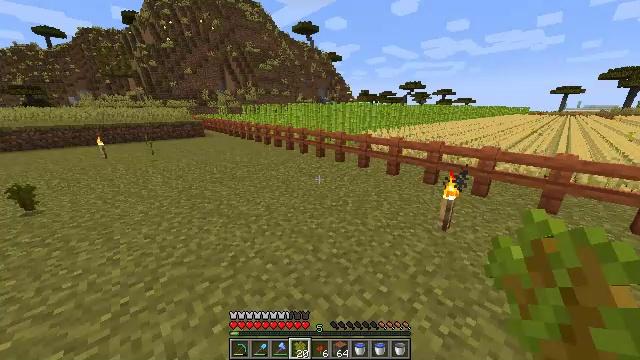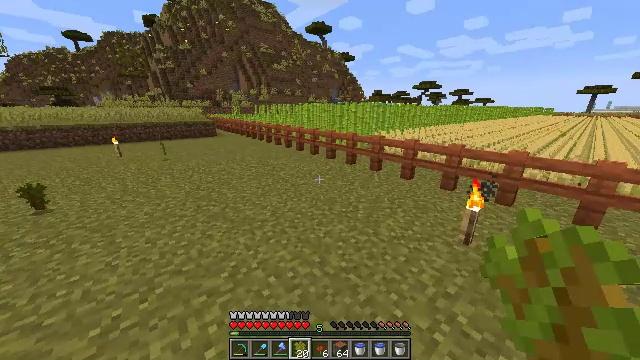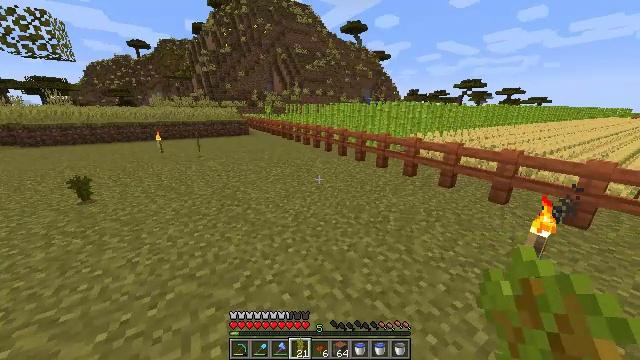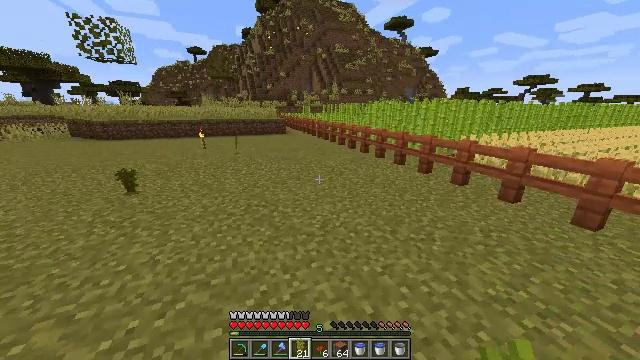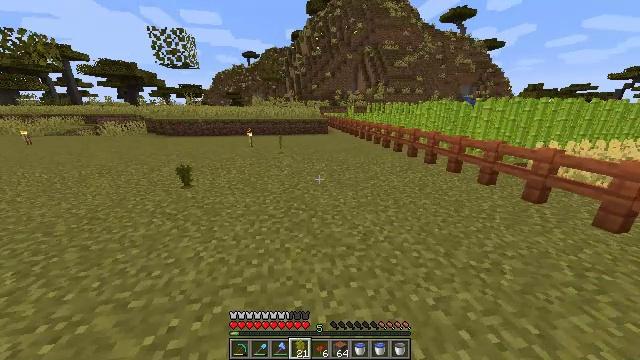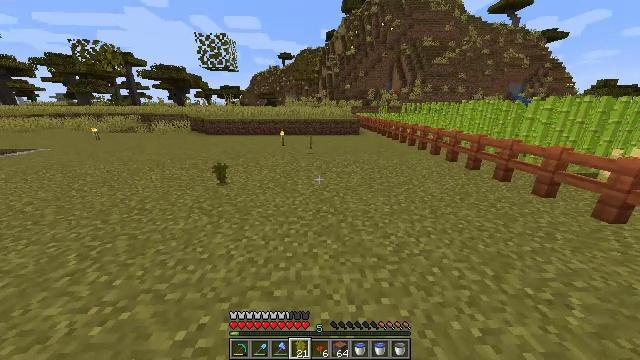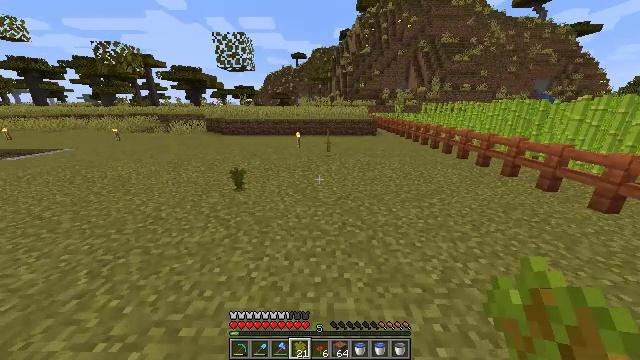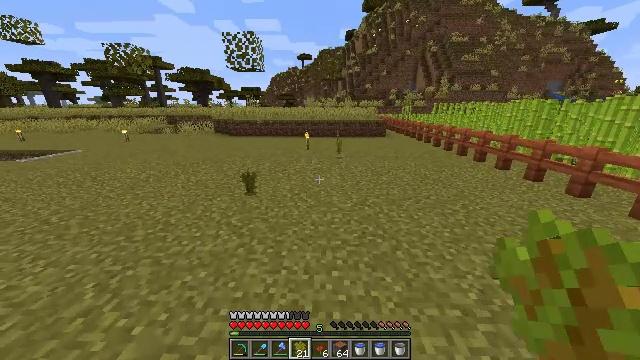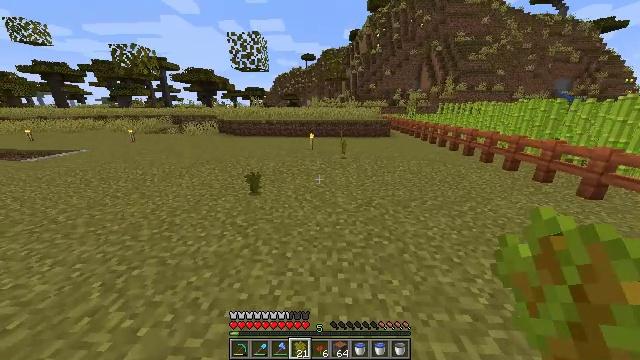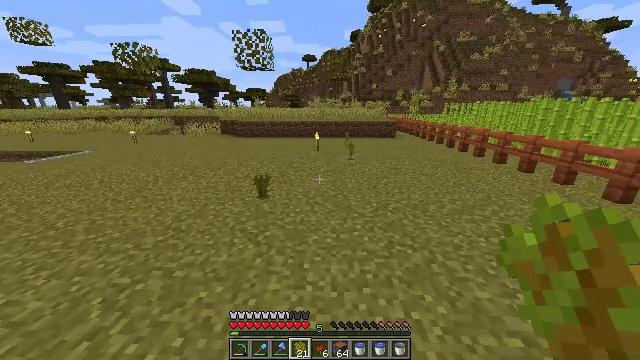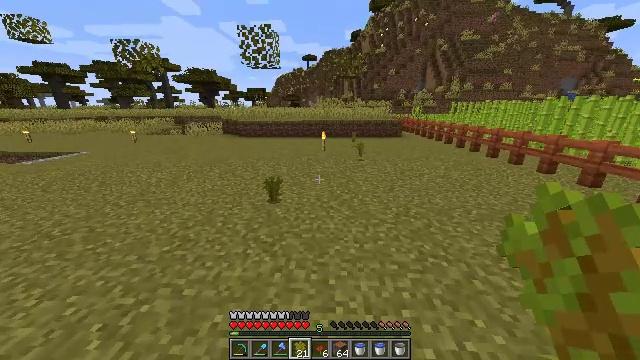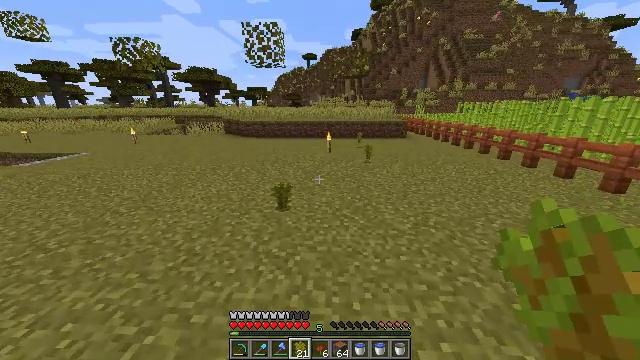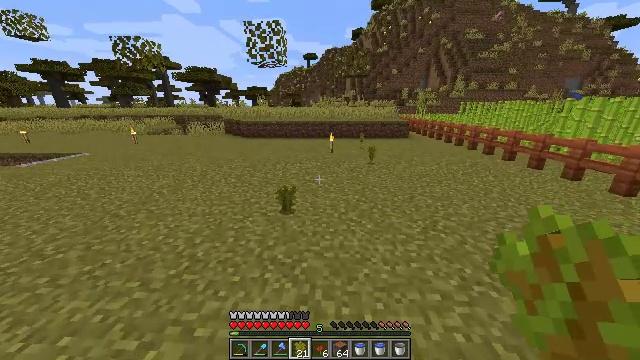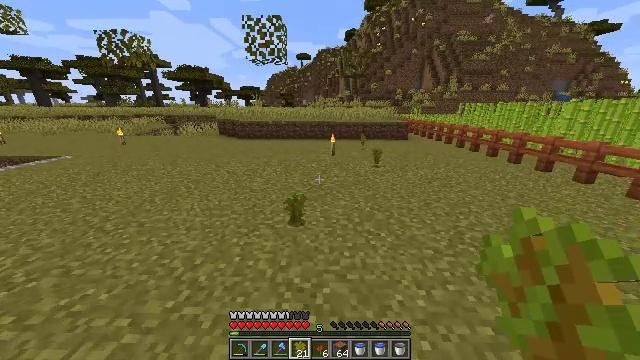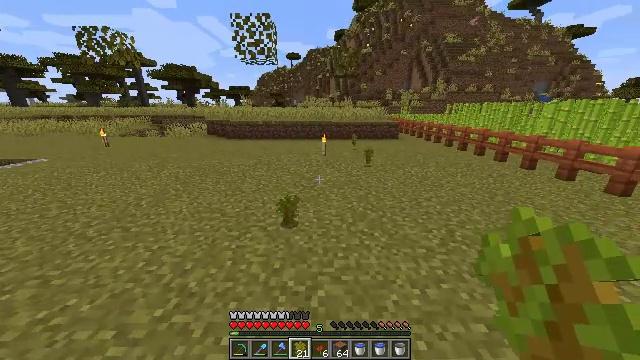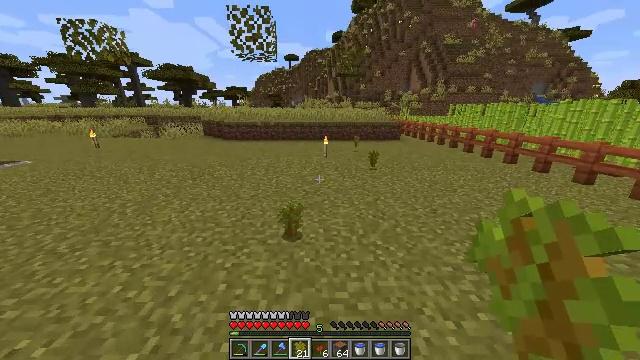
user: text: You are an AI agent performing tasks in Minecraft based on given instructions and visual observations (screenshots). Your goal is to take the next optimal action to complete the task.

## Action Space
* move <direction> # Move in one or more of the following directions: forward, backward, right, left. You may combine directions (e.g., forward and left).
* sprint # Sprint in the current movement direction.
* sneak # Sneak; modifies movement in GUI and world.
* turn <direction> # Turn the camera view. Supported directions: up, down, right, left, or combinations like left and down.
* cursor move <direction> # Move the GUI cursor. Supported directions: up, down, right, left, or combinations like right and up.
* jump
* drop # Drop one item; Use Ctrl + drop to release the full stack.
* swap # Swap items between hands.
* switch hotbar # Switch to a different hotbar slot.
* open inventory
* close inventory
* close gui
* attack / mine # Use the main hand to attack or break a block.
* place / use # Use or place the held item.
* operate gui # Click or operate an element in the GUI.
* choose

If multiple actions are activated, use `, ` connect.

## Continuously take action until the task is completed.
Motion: motion action
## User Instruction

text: Gather wheat by left-clicking on it.
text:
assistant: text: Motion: move forward, sprint, turn left
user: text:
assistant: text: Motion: move forward, sprint, turn left
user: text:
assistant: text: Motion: move forward, sprint, turn left
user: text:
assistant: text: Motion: move forward and move left, sprint, turn left
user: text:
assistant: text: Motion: move forward and move left, sprint, turn left
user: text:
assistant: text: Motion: move forward and move left, sprint, turn left
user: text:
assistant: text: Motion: move forward and move left, sprint, turn left
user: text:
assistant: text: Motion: move forward and move left, sprint
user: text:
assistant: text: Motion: move forward and move left, sprint
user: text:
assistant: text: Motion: move forward and move left, sprint
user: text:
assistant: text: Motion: move forward and move left, sprint
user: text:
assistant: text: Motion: move forward and move left, sprint
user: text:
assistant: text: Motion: move forward and move left, sprint, turn right
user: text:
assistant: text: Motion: move forward, sprint, turn right
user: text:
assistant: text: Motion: move forward, sprint
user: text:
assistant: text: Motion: move forward, sprint
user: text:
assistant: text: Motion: move forward, sprint
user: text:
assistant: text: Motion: move forward, sprint
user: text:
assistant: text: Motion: move forward, sprint
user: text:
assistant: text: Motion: move forward, sprint, turn right
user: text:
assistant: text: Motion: move forward, sprint, turn right
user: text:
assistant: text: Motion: move forward, sprint, turn right
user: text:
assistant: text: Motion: move forward, sprint
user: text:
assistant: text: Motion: move forward, sprint
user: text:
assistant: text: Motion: move forward, sprint
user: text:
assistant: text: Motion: move forward, sprint
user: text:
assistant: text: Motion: move forward, sprint
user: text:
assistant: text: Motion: move forward, sprint
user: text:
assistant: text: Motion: move forward, sprint
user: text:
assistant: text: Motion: move forward, sprint, turn right